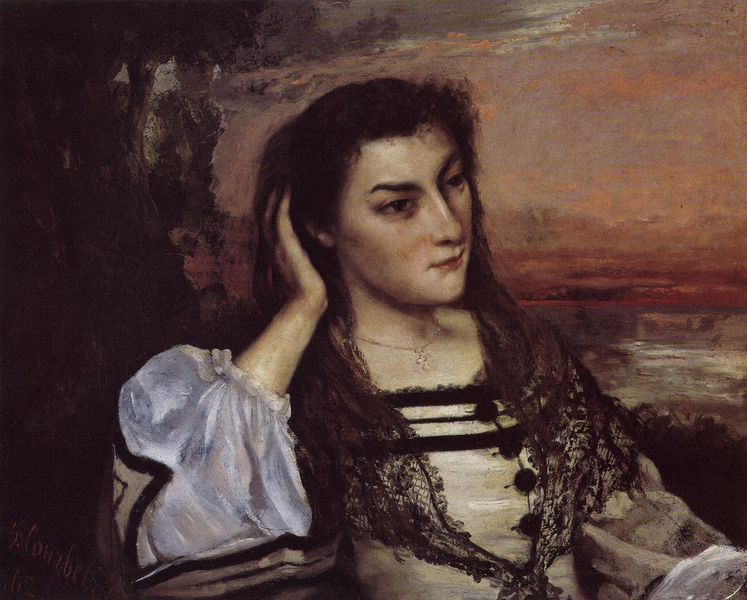
Titel: Rêverie, Träumerei
Künstler: Gustave Courbet
Standort: Chicago (Illinois)
Institution: The Art Institute of Chicago
Schlagwörter: baum, blau, dunkel, gemälde, hand, himmel, kopf, meer, schatten, wasser, weiß, wolken, bäume, landschaft, mädchen, ocker, see, sitzen, ufer, abend, ausschnitt, brust, frankreich, frau, frisur, geste, grau, haar, hell, hintergrund, kleid, licht, mund, nacht, nase, ohr, orange, profil, schmuck, schwarz, ausblick, blick, dame, gras, rot, schal, schleier, tuch, wolke, beige, malerei, muster, jung, arm, augen, bluse, falten, gesicht, inkarnat, kleidung, kragen, lang, mensch, silber, spitze, trauer, ärmel, bildnis, hals, portrait, porträt, schauen, öl, dämmerung, horizont, morgen, natur, gebüsch, auge, gold, haare, kostüm, lange haare, pose, reich, sitzend, spitzen, augenbrauen, gainsborough, kinn, knopf, lippe, lippen, locke, locken, löckchen, ohren, puffärmel, rosa, rouge, schön, seide, wald, spanien, wangen, mieder, kette, lila, sonnenuntergang, violett, weis, signiert, weib, brauen, glanz, pupillen, melancholisch, faltenwurf, nachdenklich, rüschen, wange, augenbraue, aufstützen, knöpfe, nachdenken, knopfleiste, dekolleté, halskette, abendrot, courbet, stolz, spanisch, kreuz, traum, jungfrau, fräulein, nasenloch, nasenlöcher, braue, halbprofil, versunken, sehnsucht, schultertuch, dunkle, abstützen, versonnen, augenbraun, weibchen, besatz, träumen, el greco, englisch, engalnd, maid, pinselspuren, britisch, geischt, medaillion, bausch, abgestützt, spitzentuch, knopflöcher, langhaar, spanierin, schwazr, dreiviertelportrait, greco, mädel, häßlich, britannien, melankolie, naatur, samtbänder, reizend, abensstimmung, dama, kpöpfe, merlankolie, seidenbluse, stuetzen, kein blickkontakt, de­kolle­té, junge maid